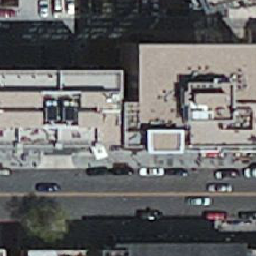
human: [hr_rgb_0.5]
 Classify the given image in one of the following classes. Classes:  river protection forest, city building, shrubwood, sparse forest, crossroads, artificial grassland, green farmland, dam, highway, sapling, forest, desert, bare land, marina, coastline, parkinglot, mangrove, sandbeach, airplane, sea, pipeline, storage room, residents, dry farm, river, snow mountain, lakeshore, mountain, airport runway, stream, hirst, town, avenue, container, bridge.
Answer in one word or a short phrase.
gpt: city building